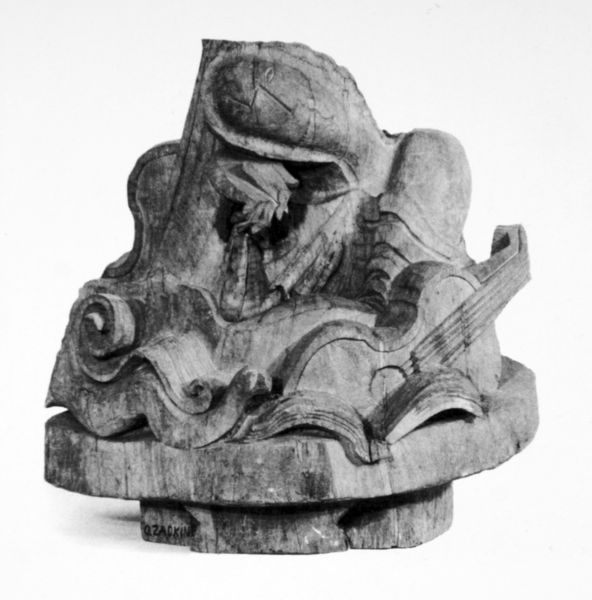
Titel: Hommage à J.S.Bach
Künstler: Ossip Zadkine
Standort: Anadarko (Oklahoma)
Institution: Stedelijk Museum
Schlagwörter: kopf, weiß, kubismus, kubistisch, frau, grau, holz, nase, schwarz, arme, gesicht, sockel, instrument, figur, sitzend, gitarre, musik, schräg, rund, skulptur, wellen, liegen, weiblich, plastik, foto, fotografie, photographie, bögen, buch, kauernd, schwarzweiß, schlange, allegorie, schnitzerei, photo, wellig, maserung, seiten, saiten, aufgeschlagen, aufnahme, gesichtslos, baumstumpf, gerundet, verwirrung, rocaille, erkennen, ratlosigkeit, holzstumpf, kipf, ahnungslos